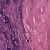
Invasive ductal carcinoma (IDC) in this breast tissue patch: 1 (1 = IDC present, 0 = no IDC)